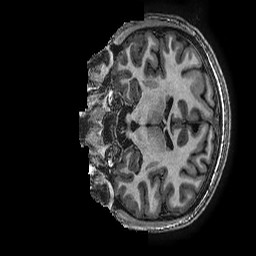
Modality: T1w
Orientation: coronal
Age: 16
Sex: female
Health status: ill
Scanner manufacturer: ge
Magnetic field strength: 3 T
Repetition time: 0.007644 s
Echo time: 0.003468 s